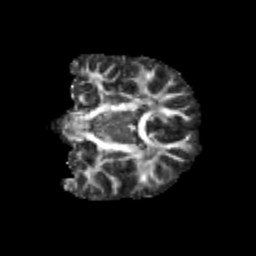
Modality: FA
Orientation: coronal
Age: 12
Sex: female
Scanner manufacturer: siemens
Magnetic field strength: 3 T
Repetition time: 3.8 s
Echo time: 0.07 s